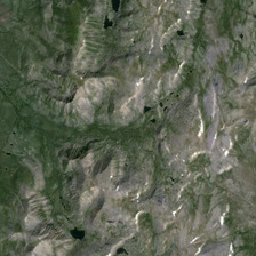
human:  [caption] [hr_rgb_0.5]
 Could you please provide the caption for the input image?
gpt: The mountain is gentle

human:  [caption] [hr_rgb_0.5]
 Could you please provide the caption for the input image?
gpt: The mountain is very calm and smooth.

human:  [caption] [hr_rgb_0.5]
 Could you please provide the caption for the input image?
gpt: The Mountain is very soft and soft.

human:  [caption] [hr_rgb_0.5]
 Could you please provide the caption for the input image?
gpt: The mountain is very gentle.

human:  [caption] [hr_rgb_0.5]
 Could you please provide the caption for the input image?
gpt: the mountain is very sweet and smooth.